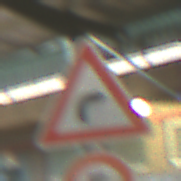
Verkehrszeichen: KurveRechts
Zusatzzeichen unten: Geschwindigkeit5
Umgebung: Roofed, Special
Tageszeit: MorningAfternoon
Wetter: NotSpecified
Licht: Artificial
Jahreszeit: NotSpecified
Kontrast: MediumContrast